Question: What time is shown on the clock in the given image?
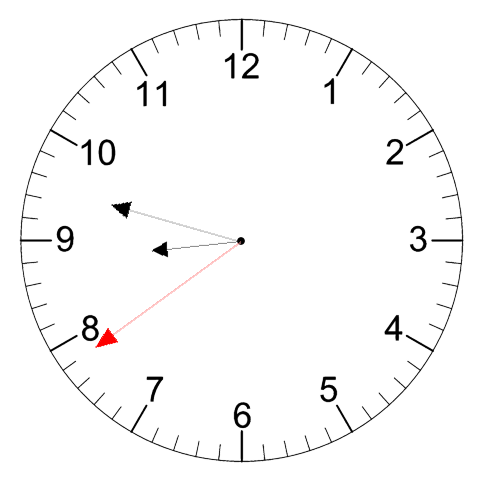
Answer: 08:47:39